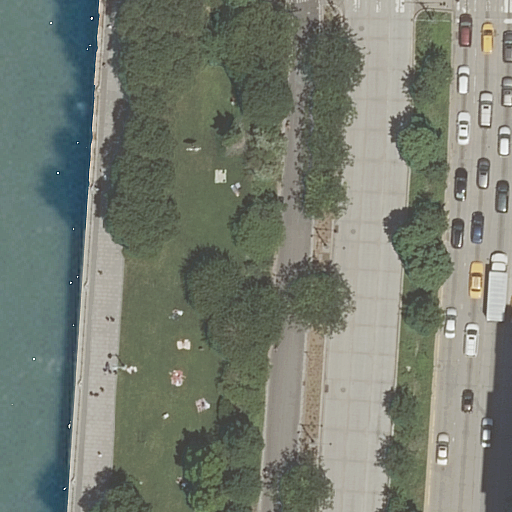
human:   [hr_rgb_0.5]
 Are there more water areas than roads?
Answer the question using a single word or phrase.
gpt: no

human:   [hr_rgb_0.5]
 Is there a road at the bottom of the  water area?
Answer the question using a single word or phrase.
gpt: yes

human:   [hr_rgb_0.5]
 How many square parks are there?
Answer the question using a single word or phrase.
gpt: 0

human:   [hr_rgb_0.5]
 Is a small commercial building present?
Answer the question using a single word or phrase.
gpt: no

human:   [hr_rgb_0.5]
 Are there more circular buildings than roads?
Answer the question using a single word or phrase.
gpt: no

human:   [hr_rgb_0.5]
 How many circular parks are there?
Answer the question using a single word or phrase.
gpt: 0

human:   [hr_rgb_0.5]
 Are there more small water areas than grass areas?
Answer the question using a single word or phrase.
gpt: no

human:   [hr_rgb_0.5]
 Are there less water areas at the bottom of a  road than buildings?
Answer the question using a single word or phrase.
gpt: no

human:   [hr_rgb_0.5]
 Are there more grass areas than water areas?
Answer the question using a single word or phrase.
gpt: yes

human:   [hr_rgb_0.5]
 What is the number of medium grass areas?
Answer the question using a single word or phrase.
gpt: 1

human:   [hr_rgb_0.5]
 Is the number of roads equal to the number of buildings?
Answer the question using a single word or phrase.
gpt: no

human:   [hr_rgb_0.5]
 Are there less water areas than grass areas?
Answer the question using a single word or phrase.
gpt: yes

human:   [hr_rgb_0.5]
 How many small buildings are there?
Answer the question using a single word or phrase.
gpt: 0

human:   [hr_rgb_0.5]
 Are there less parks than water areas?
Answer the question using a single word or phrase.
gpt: no

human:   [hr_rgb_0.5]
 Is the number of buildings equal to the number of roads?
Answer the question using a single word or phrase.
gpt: no

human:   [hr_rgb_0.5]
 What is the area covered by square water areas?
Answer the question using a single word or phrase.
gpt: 0m2

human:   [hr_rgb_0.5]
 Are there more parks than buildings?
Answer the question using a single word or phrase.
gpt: yes

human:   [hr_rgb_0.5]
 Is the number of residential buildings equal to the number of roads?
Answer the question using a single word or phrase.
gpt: no

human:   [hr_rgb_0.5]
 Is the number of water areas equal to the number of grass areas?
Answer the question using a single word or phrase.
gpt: no

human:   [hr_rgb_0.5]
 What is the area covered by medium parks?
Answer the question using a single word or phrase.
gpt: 219m2

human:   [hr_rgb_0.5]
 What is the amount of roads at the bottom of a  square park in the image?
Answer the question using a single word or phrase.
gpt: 0

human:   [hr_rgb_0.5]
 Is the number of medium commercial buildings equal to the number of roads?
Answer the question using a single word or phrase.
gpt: no

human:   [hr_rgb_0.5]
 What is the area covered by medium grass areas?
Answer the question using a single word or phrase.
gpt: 273m2

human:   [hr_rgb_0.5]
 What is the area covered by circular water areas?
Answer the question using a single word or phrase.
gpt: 0m2

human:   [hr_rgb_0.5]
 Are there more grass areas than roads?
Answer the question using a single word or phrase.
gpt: no

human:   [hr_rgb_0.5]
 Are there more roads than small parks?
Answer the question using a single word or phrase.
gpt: yes

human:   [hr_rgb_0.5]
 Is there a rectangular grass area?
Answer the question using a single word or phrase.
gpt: yes

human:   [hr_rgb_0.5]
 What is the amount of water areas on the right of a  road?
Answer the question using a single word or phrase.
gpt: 0

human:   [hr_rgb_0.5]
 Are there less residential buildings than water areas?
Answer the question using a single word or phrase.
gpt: yes

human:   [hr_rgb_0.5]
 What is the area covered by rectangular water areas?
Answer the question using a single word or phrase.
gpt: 1738m2

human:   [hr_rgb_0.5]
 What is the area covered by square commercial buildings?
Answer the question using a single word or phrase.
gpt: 0m2

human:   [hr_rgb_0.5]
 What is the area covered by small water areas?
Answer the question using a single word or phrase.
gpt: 0m2

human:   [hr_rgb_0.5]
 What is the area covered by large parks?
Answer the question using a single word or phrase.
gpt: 0m2

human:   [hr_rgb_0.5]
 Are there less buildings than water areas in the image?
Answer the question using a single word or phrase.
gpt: yes

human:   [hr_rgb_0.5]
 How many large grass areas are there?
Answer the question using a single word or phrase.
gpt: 1

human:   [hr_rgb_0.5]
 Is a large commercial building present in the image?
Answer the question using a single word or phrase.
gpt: no